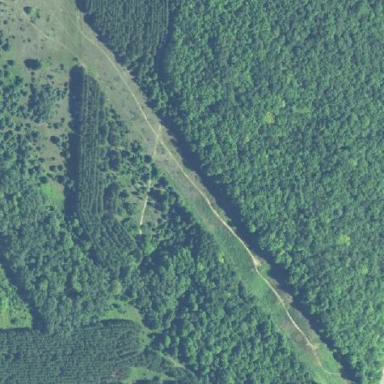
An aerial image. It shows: Commercial forest land used for commercial purposes.